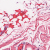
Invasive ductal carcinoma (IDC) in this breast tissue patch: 0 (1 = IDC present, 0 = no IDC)